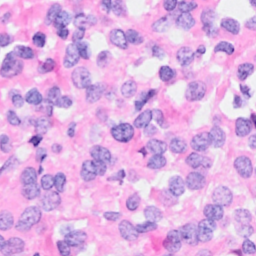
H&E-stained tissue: Breast